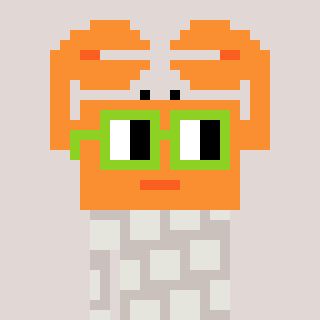
a pixel art character with square light green glasses, a crab-shaped head and a foggrey-colored body on a warm background